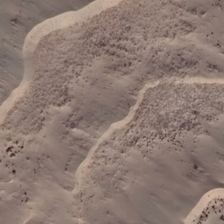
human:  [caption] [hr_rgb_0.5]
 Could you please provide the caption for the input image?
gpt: several large ripples are in a piece of yellow desert .

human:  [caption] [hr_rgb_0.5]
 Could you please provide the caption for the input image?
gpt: several large ripples are in a piece of yellow desert .

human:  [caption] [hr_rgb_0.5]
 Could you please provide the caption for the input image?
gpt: several large ripples are in a piece of yellow desert .

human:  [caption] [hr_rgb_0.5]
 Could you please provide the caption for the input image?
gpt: several large ripples are in a piece of yellow desert .

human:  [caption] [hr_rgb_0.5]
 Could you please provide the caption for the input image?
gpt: several large ripples are in a piece of yellow desert .